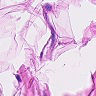
Metastatic tissue present: no